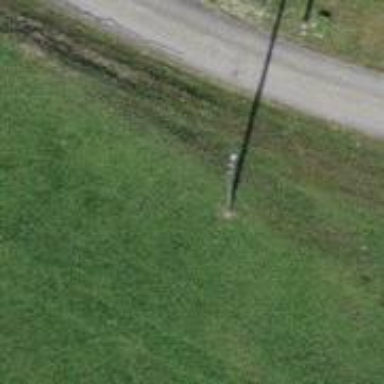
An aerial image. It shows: Power pole.